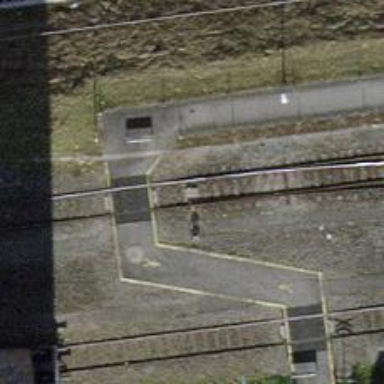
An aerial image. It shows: Railway switch.